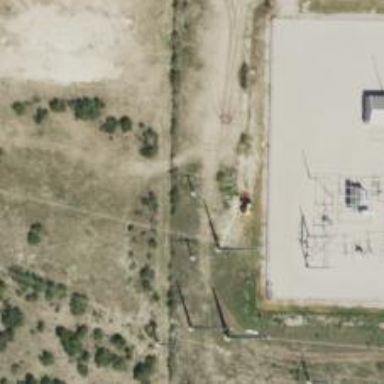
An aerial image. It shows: Power tower.